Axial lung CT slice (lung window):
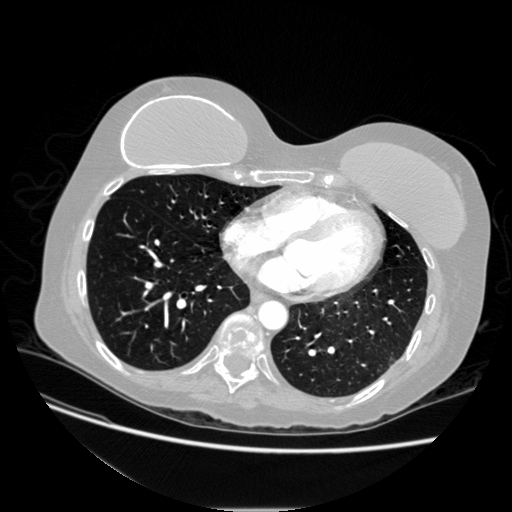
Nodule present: no